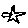
Label: star